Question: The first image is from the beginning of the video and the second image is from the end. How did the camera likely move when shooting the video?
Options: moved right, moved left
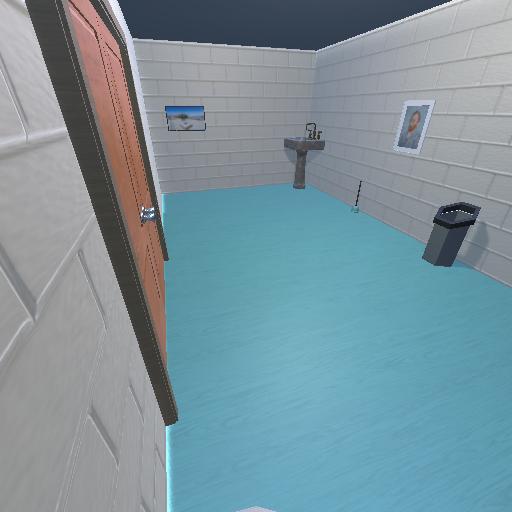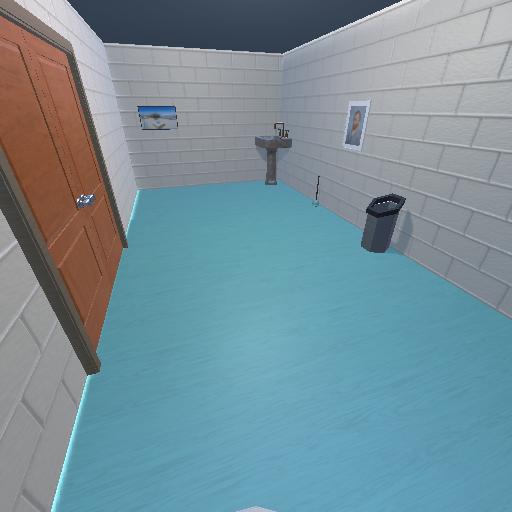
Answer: moved right